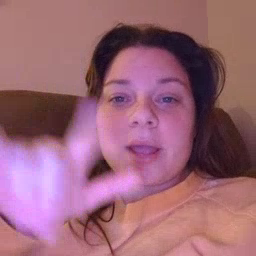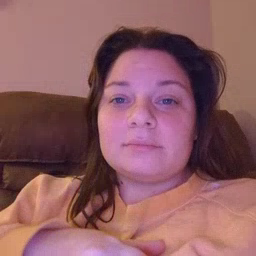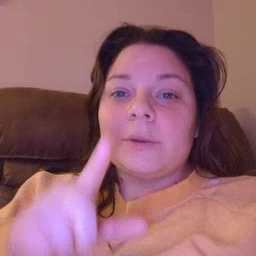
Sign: airplane